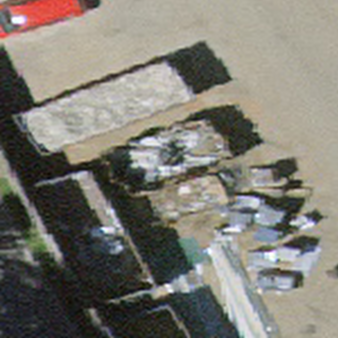
Label: other